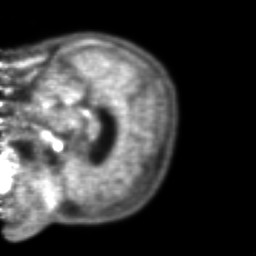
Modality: PET
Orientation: sagittal
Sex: female
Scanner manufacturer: ge